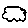
Label: cloud